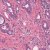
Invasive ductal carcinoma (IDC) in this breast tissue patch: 1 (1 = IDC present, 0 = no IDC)